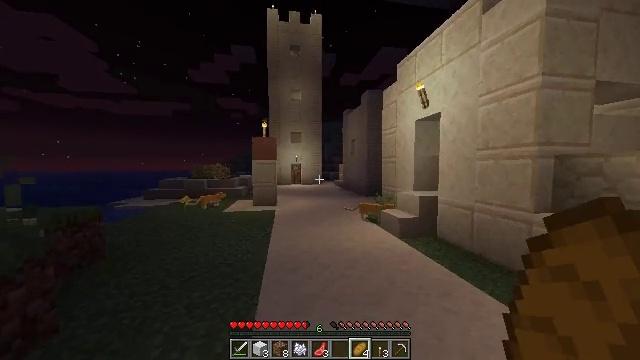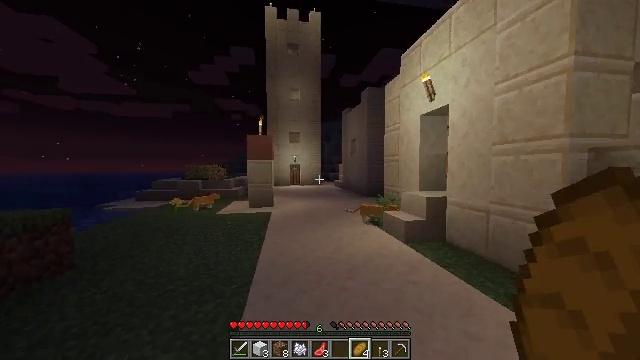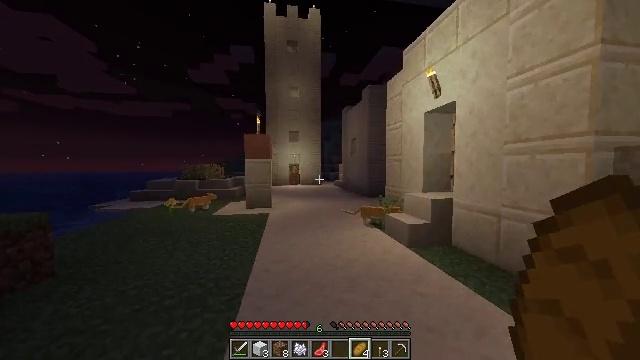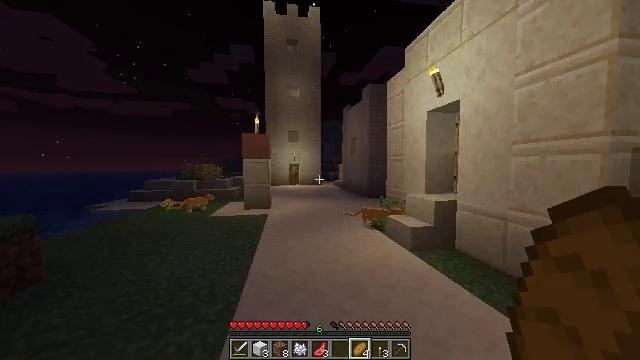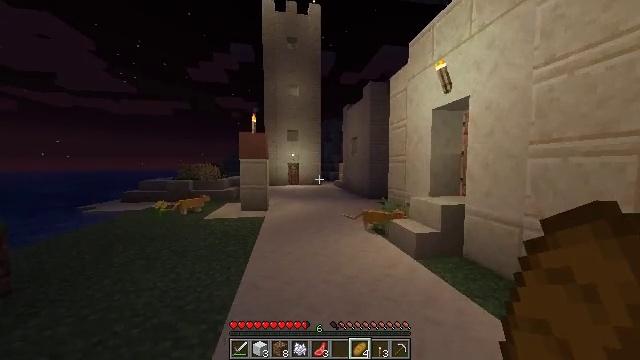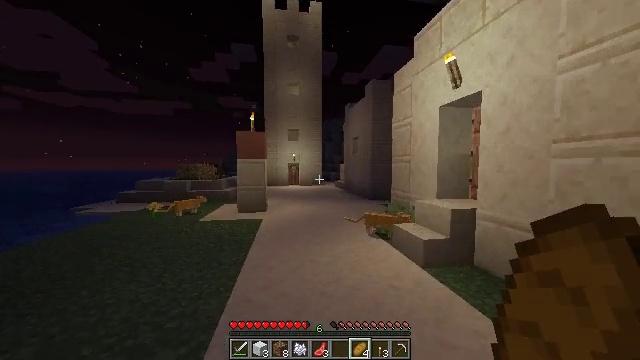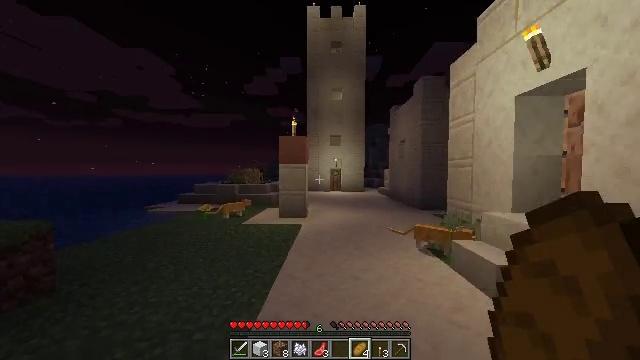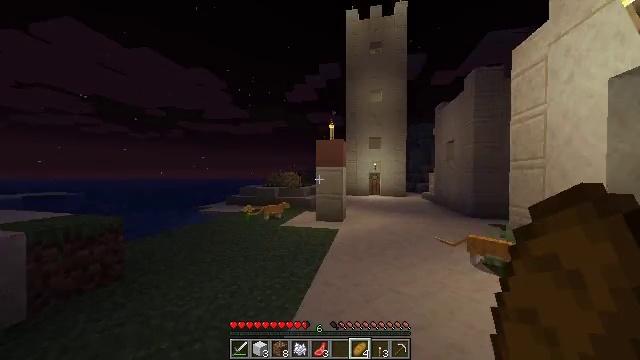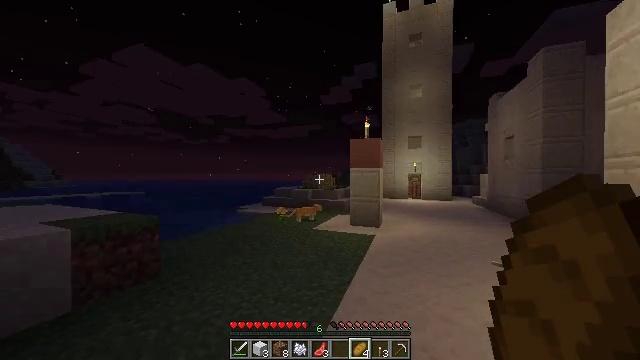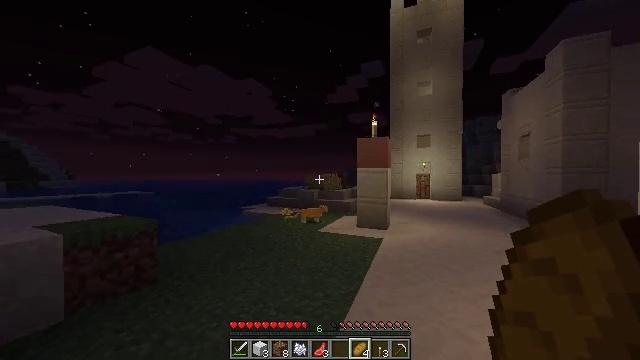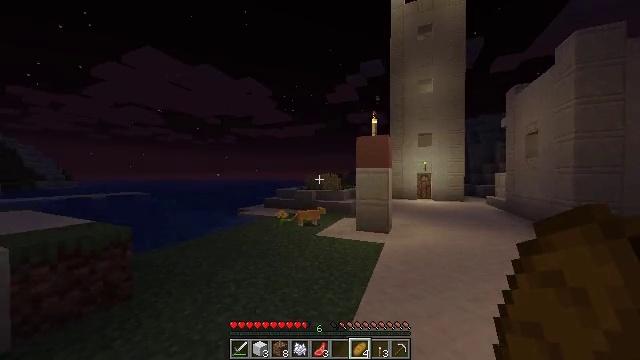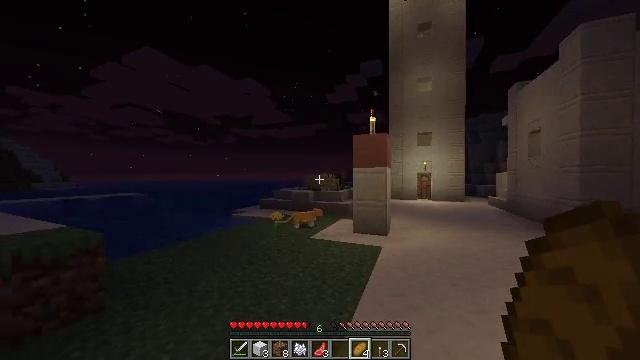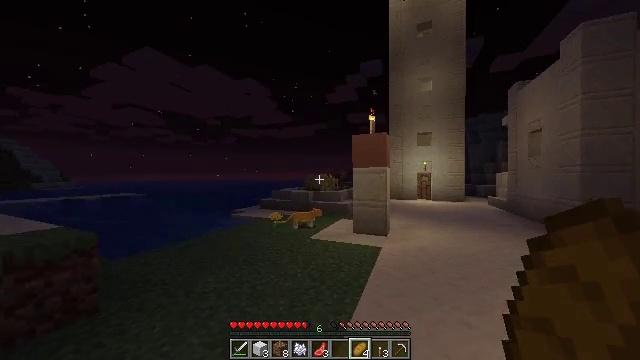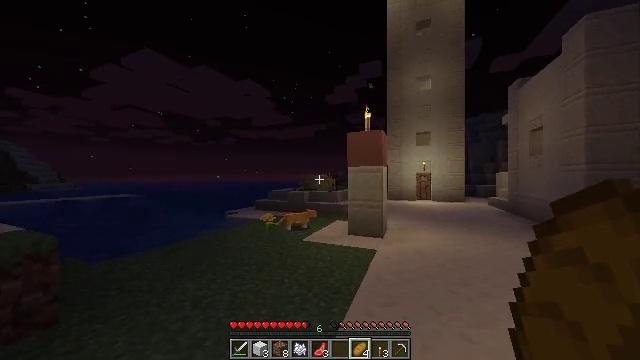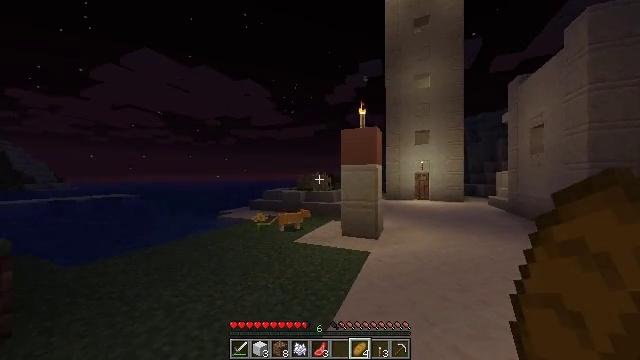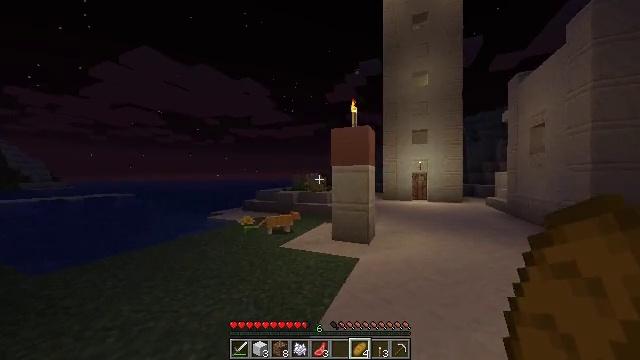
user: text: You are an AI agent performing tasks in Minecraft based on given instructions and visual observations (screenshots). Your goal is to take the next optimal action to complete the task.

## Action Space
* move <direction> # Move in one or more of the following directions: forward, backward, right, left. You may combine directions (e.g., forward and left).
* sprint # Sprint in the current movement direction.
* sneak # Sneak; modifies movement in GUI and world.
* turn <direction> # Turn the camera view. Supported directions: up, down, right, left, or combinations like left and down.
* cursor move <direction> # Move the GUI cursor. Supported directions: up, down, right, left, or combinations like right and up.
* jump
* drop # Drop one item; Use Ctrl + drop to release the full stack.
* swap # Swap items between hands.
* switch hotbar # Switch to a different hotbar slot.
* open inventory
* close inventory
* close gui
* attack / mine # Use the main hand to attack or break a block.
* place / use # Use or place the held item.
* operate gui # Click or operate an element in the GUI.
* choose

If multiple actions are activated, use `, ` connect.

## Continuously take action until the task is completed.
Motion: motion action
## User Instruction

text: Gather the green bed.
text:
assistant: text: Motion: move forward
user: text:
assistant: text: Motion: move forward
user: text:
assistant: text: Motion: move forward
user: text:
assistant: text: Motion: move forward
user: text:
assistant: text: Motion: move forward
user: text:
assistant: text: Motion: move forward, turn left and up
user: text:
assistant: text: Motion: move forward, turn left
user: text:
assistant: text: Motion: move forward, turn left
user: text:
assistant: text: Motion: move forward, turn left
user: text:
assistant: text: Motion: move forward and move right
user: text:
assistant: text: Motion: move forward and move right
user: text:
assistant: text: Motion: move forward and move right
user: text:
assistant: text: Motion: move forward and move right
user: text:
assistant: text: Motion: move forward and move right
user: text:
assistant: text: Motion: move forward and move right
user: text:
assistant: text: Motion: move forward and move right, turn right
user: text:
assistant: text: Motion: move forward, turn right and down
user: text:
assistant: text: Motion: move forward, turn right and down
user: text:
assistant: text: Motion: move forward, turn right and down
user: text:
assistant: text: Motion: move forward, turn right
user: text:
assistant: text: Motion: move forward
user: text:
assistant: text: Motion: move forward
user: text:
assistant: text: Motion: move forward
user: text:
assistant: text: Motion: move forward, turn right
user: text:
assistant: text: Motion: move forward, turn right
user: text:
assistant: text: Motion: turn right
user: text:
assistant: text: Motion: turn right
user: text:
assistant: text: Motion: turn right
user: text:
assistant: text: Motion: move right, use / place
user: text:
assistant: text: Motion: move forward and move right, turn left, use / place